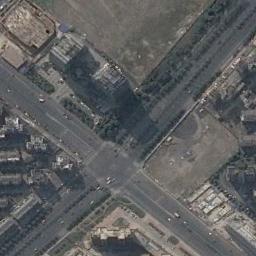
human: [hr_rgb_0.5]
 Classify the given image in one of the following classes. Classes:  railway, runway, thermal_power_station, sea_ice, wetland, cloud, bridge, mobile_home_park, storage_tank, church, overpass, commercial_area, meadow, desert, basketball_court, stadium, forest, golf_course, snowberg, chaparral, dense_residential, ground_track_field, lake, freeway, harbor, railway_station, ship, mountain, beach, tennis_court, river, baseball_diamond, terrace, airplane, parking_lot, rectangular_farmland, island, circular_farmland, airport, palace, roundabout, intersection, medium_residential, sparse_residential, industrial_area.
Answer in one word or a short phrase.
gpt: intersection